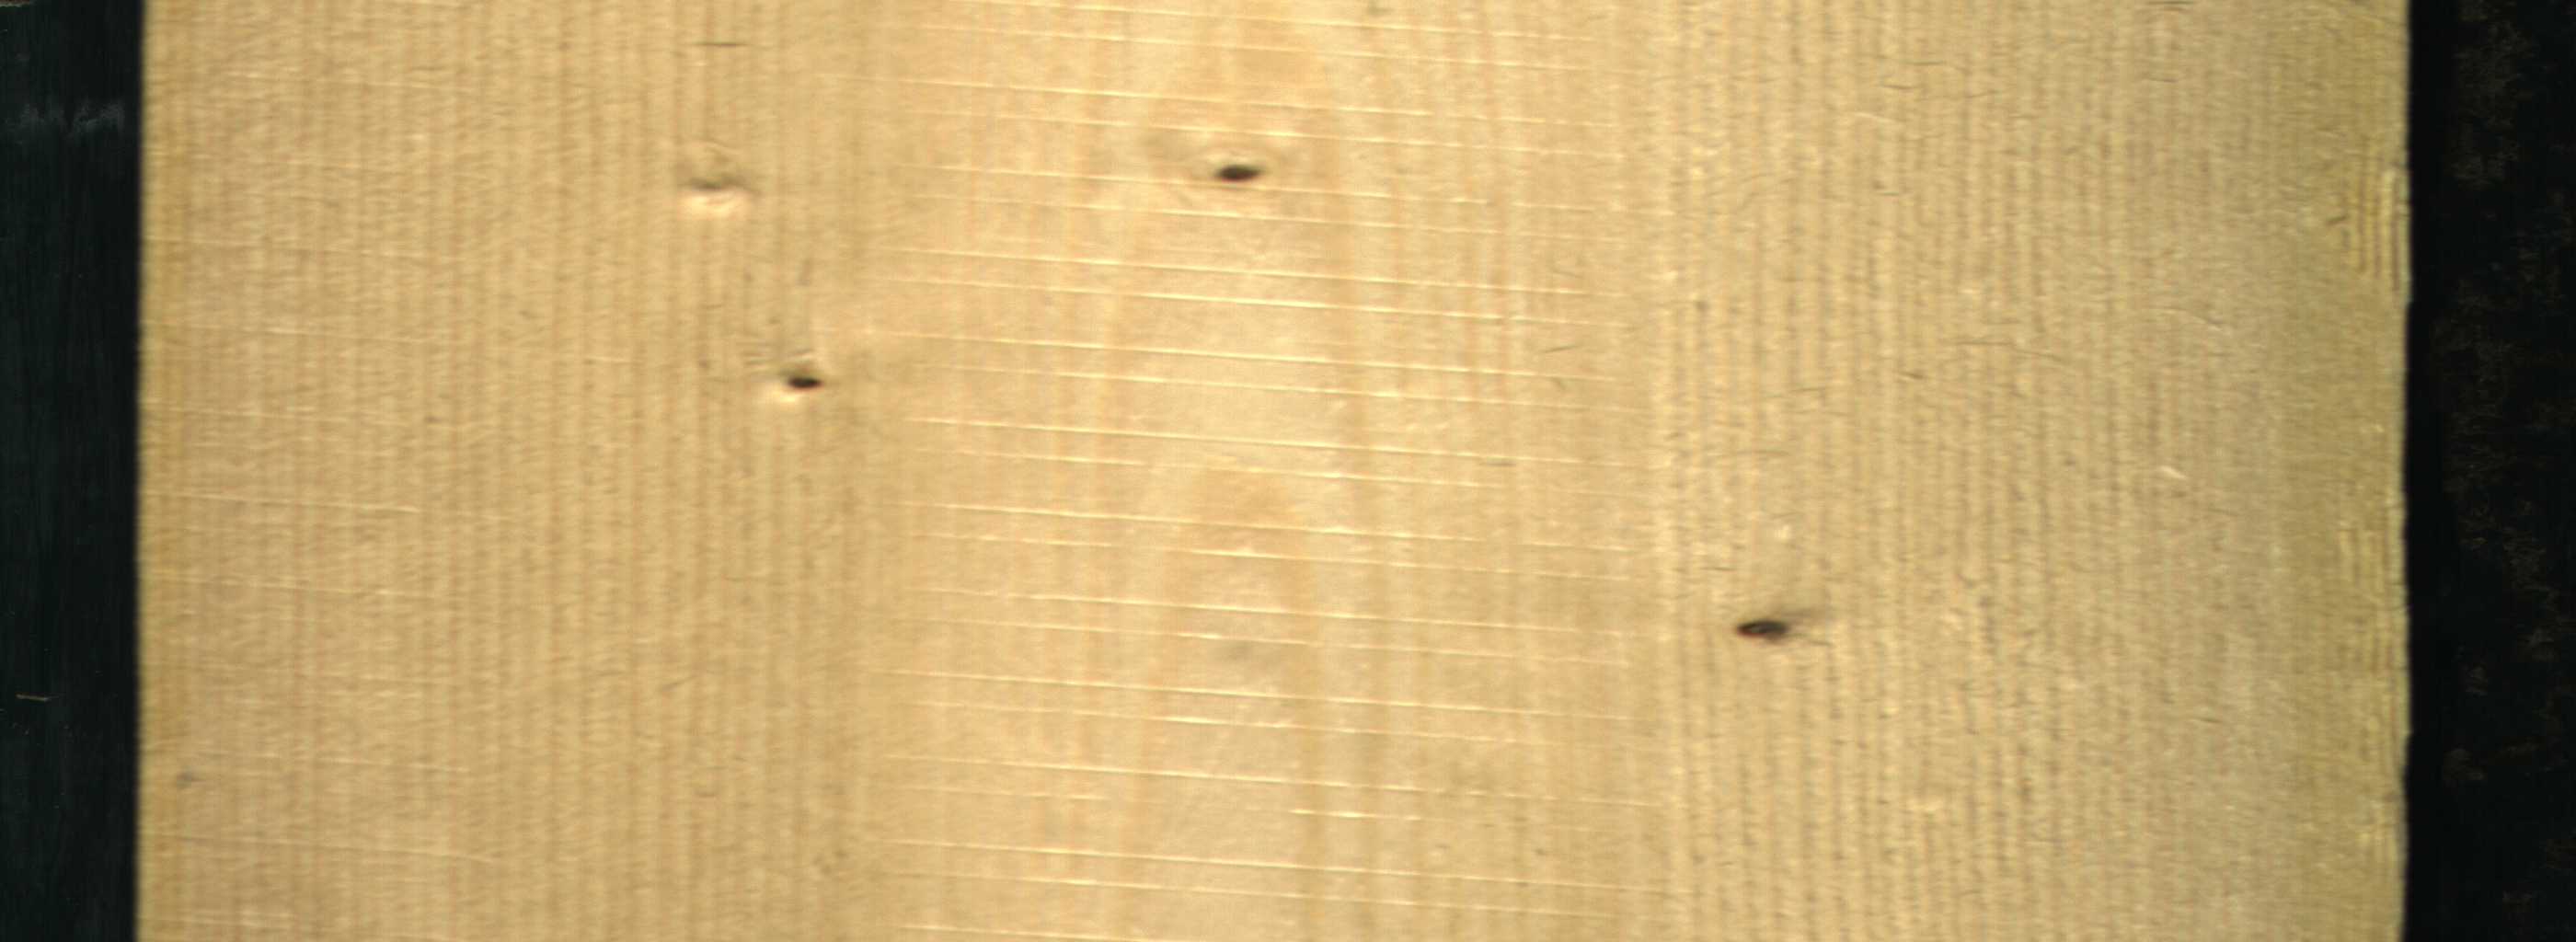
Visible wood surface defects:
Dead_Knot
Dead_Knot
Dead_Knot